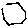
Label: hexagon